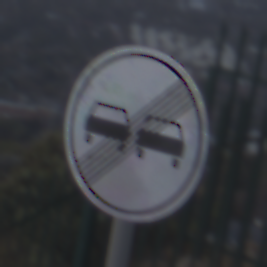
Verkehrszeichen: EndeUeberholverbot
Umgebung: Outdoor, Suburban
Tageszeit: SunriseSunset
Wetter: Clear
Licht: Natural
Jahreszeit: NotSpecified
Kontrast: LowContrast